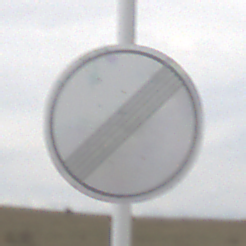
Verkehrszeichen: EndeSaemtlicherBegrenzungen
Umgebung: Outdoor, Nature
Tageszeit: Midday
Wetter: PartlyCloudy
Licht: Natural
Jahreszeit: NotSpecified
Kontrast: MediumContrast